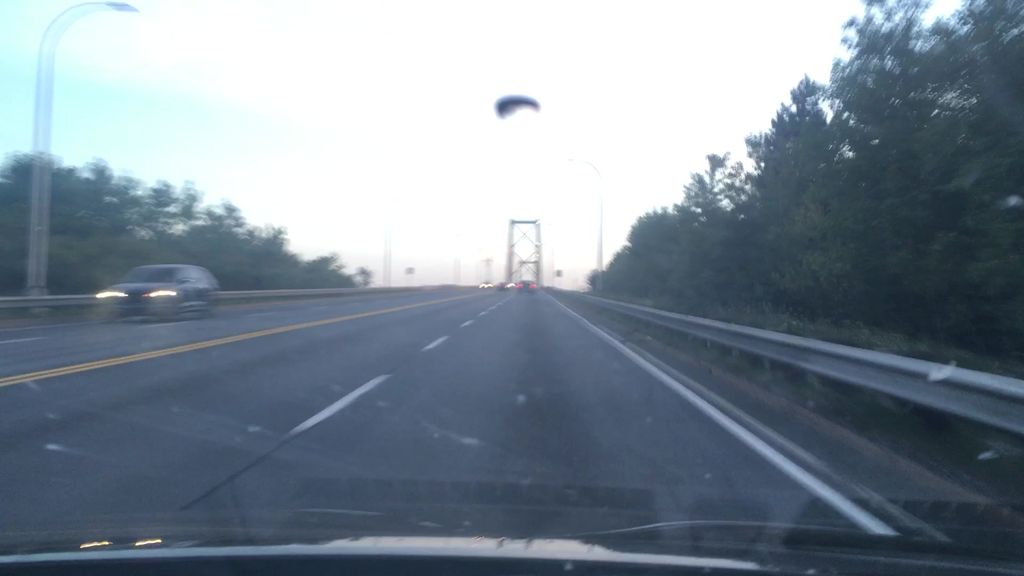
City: halifax